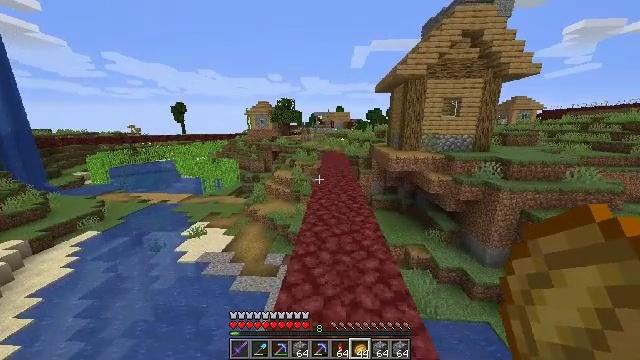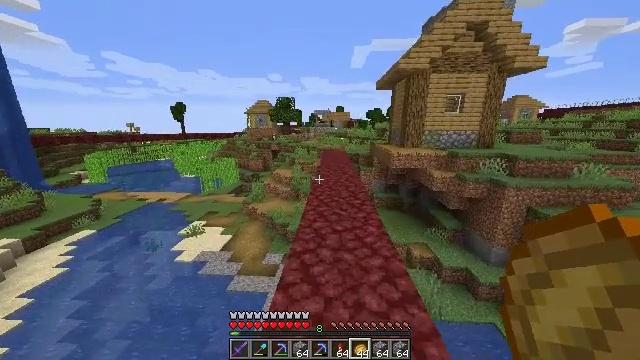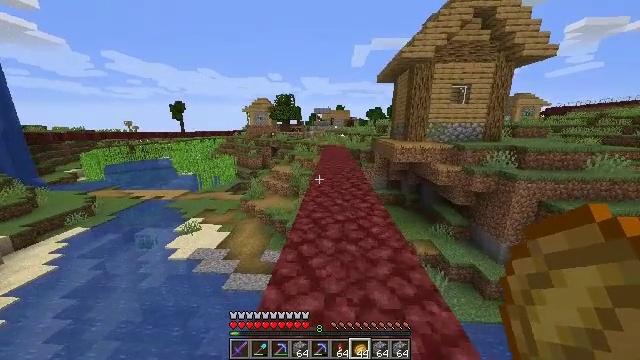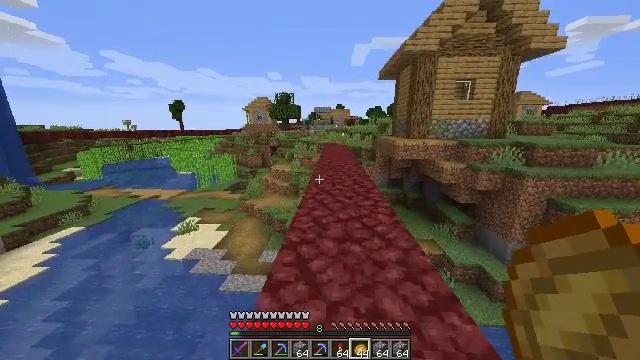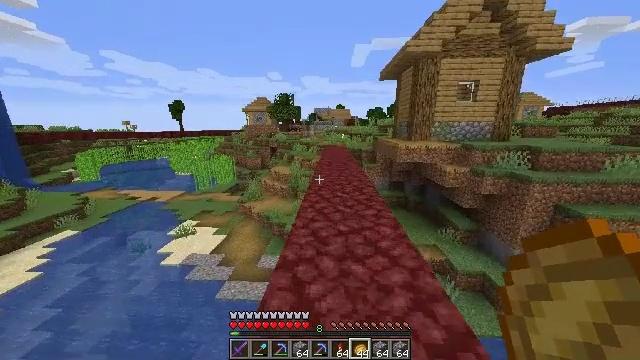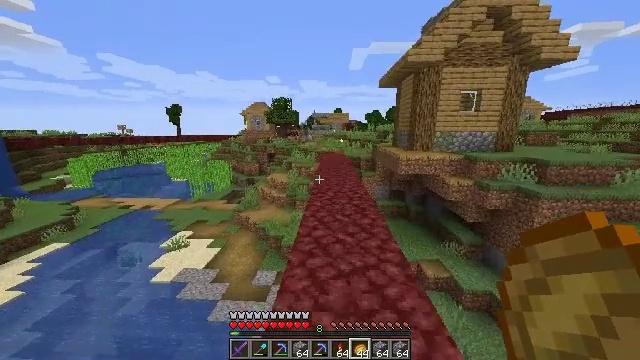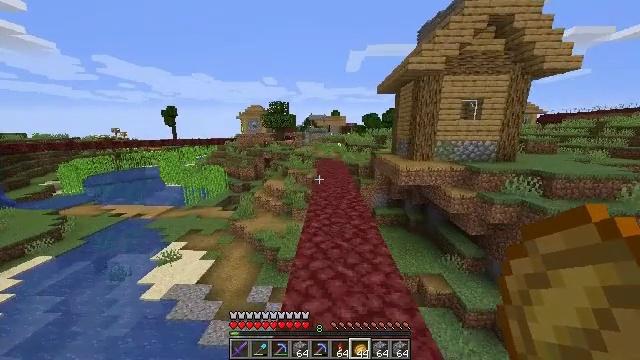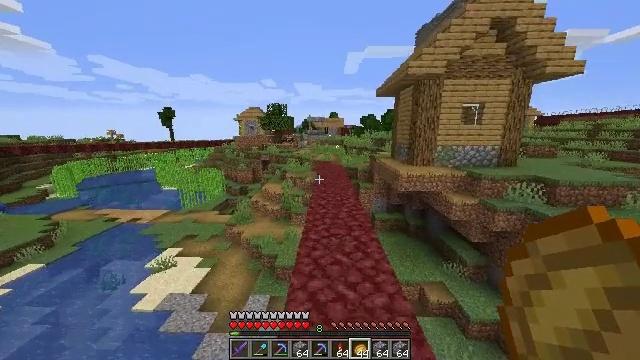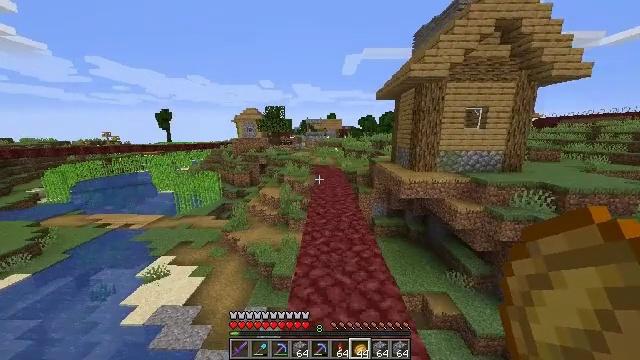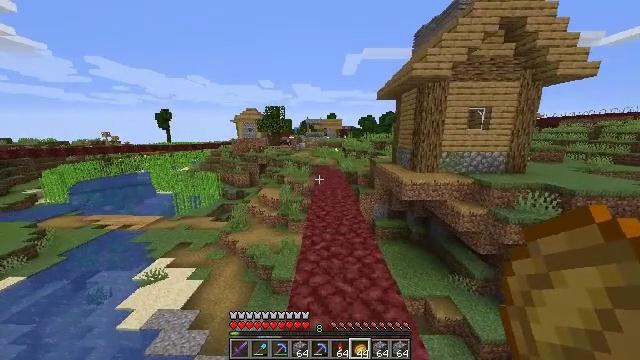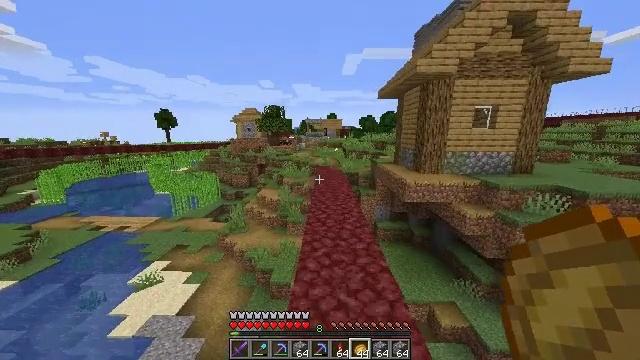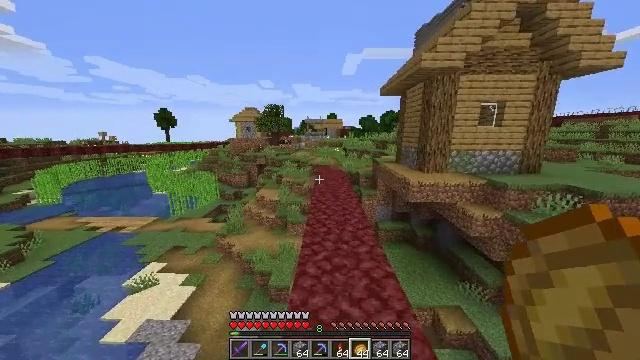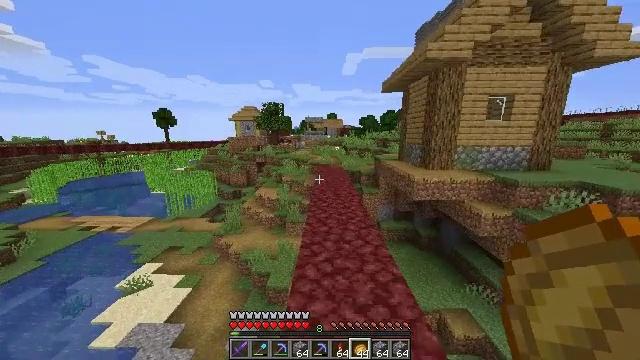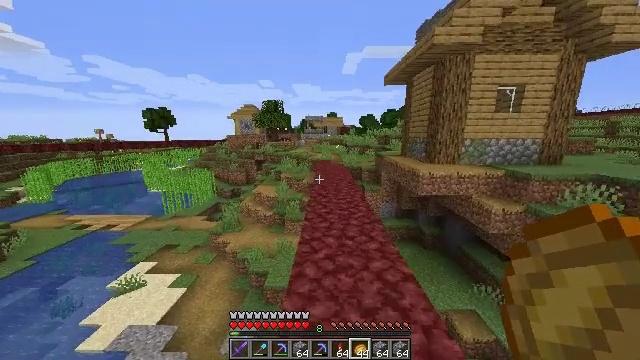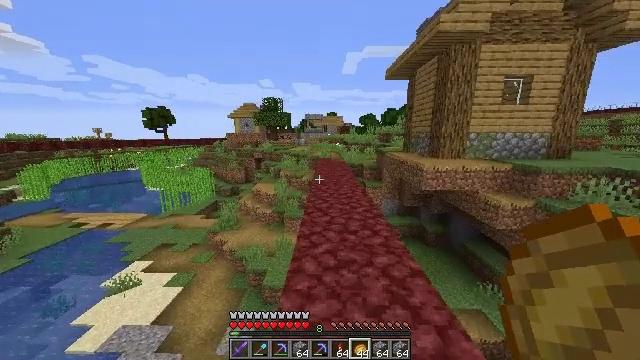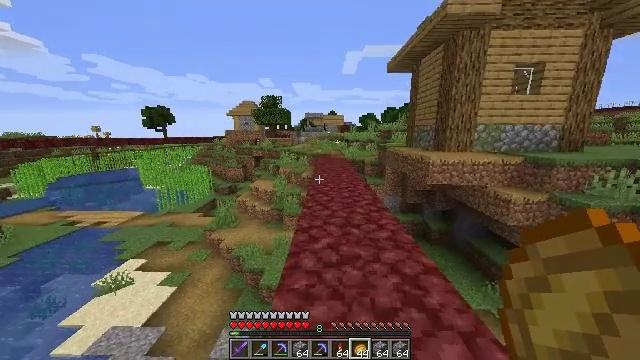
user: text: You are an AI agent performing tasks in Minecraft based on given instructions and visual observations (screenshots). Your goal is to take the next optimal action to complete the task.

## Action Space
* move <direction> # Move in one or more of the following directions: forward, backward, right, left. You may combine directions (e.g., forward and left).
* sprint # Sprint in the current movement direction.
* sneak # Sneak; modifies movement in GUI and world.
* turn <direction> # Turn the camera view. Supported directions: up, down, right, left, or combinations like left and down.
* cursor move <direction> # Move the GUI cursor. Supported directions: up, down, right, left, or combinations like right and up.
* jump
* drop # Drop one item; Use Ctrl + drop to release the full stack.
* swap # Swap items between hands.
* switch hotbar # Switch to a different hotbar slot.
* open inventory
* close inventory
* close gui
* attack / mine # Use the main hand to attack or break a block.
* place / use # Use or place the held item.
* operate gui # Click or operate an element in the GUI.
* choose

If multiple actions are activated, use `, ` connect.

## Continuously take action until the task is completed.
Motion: motion action
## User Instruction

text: Left click on the ender chest to mine.
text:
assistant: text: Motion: move forward, jump
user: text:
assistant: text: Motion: move forward, jump
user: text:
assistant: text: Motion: move forward, jump
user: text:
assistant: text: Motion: move forward, jump
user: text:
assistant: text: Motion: move forward, jump
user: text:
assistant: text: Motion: move forward, jump
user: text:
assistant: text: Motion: move forward, jump
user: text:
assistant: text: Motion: move forward, jump
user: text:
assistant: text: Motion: move forward, jump
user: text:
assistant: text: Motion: move forward, jump
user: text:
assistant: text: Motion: move forward, jump
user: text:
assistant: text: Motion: move forward, jump
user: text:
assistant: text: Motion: move forward, jump
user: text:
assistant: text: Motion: move forward, jump
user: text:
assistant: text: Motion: move forward, jump
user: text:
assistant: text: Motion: move forward, jump
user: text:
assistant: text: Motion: move forward, jump
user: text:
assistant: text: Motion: move forward, jump
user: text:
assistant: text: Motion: move forward, jump
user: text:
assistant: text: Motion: move forward and move right, jump
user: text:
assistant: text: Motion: move forward and move right, jump
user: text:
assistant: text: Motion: move forward, jump
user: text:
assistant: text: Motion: move forward, jump
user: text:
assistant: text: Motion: move forward, jump
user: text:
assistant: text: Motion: move forward, jump
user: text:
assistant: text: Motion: move forward, jump
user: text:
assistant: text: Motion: move forward, jump
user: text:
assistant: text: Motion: move forward, jump
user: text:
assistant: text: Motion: move forward, jump
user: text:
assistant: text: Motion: move forward, jump